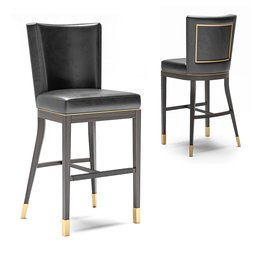
Label: furniture